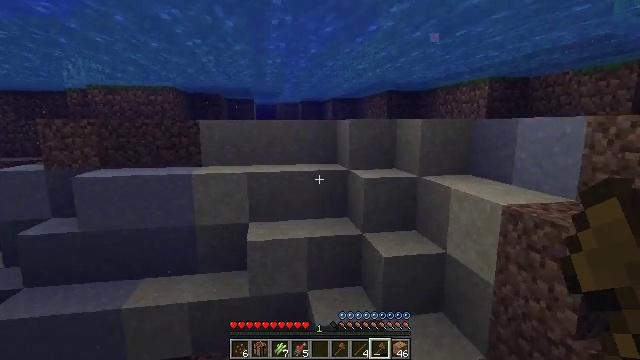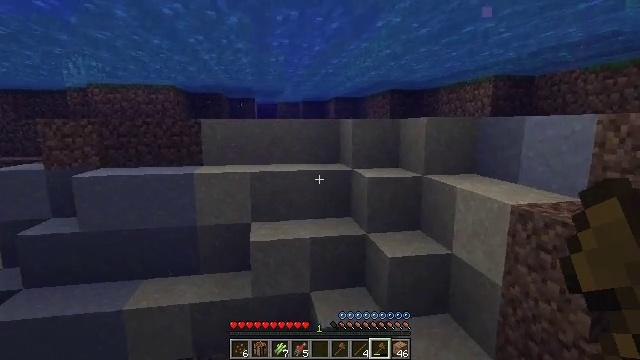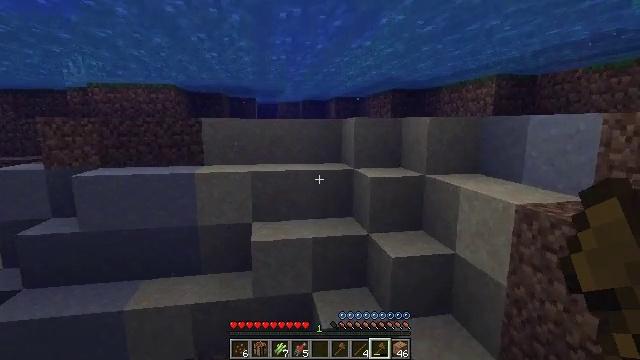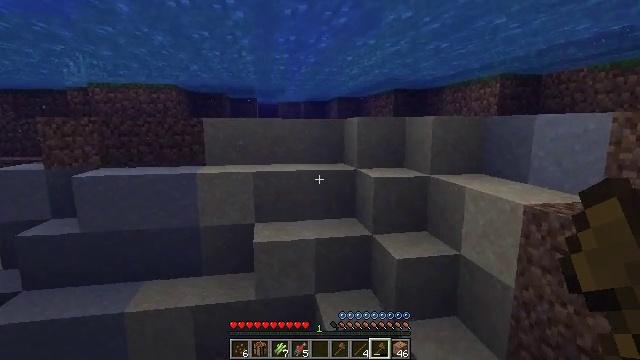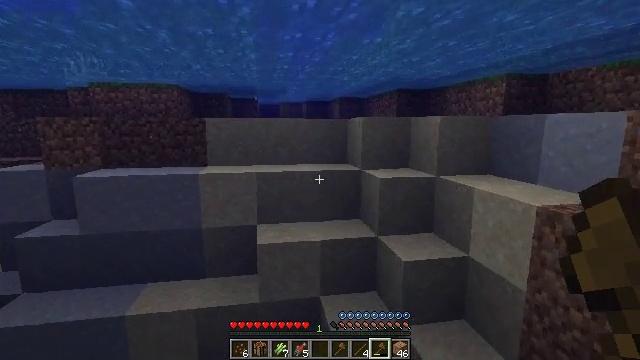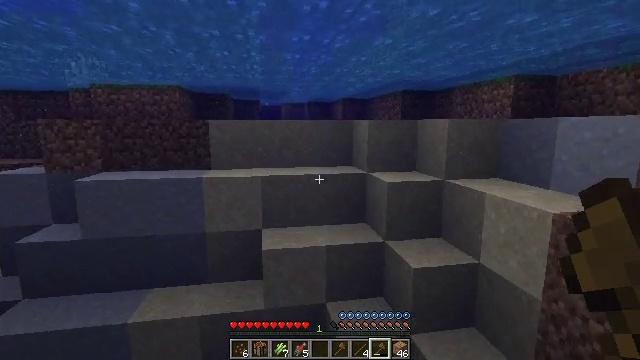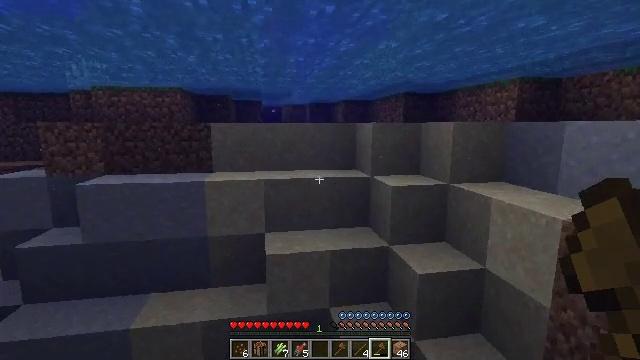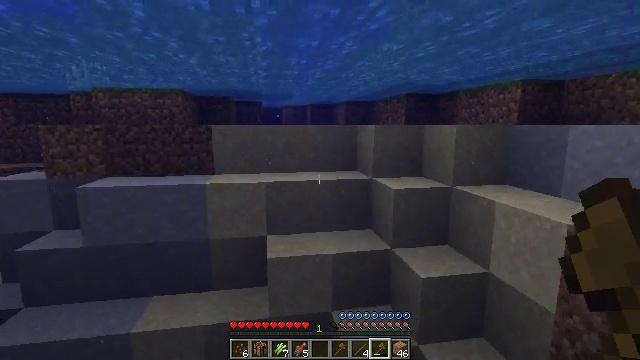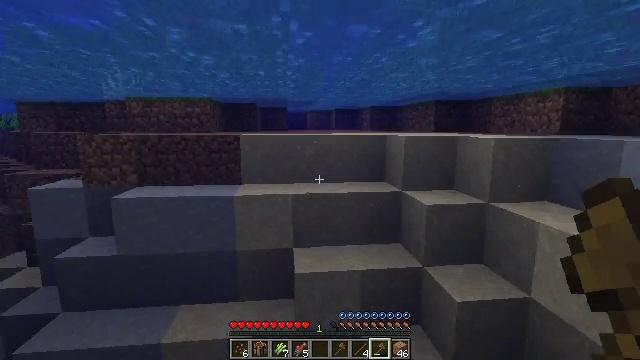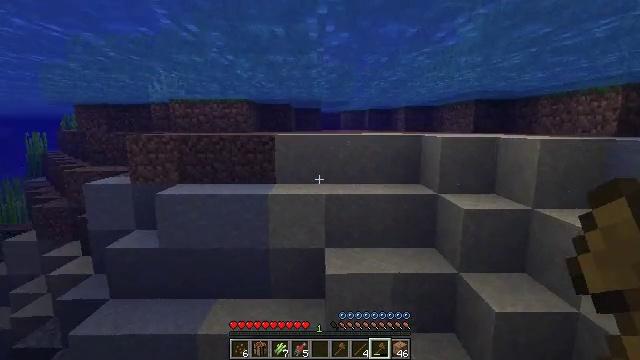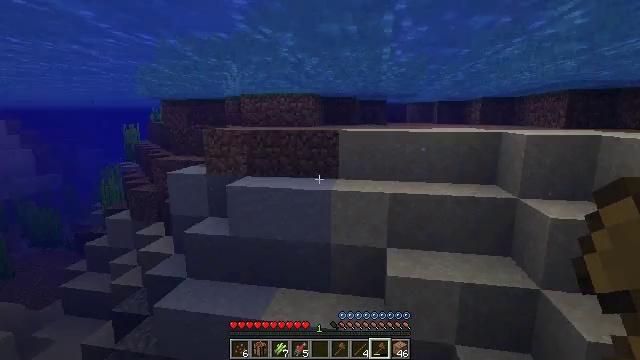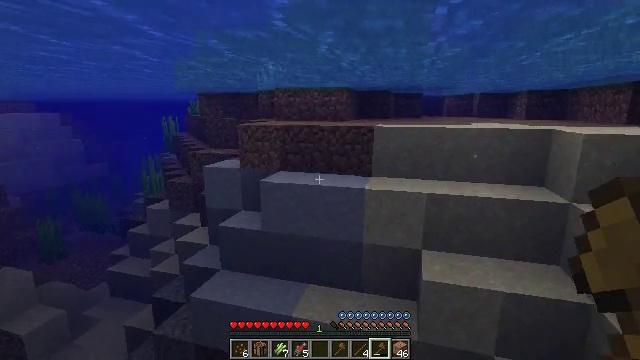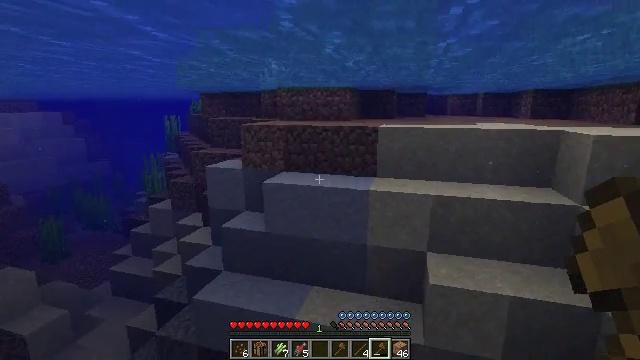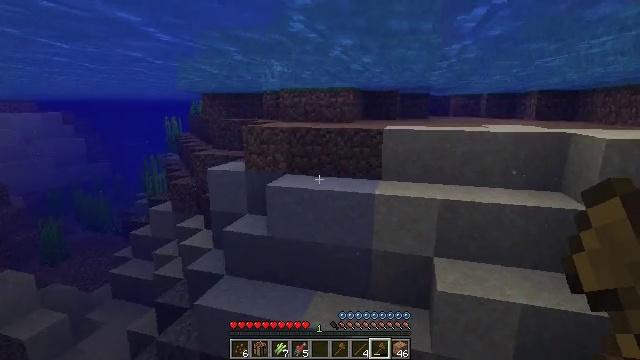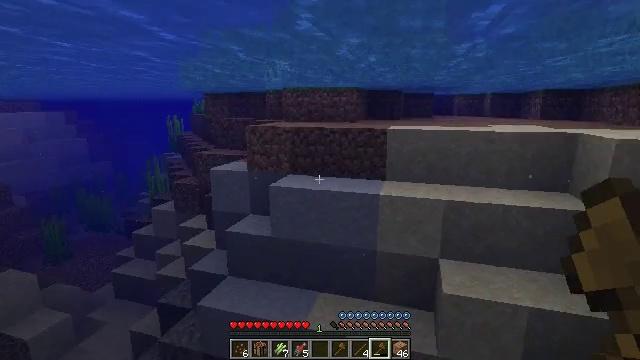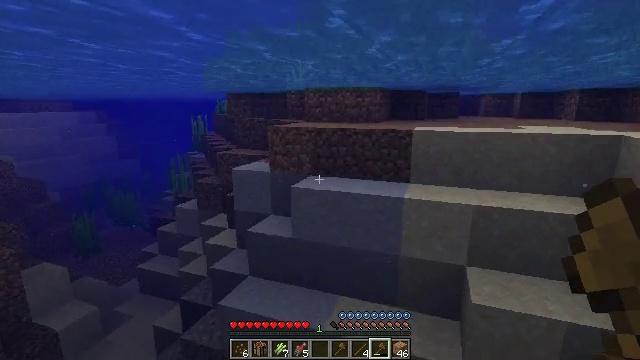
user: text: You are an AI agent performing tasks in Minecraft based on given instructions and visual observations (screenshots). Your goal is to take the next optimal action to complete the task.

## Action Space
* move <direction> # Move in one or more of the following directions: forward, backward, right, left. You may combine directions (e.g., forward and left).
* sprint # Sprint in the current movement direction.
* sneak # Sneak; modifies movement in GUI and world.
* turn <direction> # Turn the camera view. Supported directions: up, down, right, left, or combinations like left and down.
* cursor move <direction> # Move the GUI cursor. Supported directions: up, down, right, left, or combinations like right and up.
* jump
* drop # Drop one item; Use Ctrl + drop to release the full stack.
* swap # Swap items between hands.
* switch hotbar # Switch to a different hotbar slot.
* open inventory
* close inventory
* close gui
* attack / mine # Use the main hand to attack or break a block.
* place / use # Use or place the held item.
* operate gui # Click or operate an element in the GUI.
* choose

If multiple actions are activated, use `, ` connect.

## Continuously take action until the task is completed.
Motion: motion action
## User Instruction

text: Kill aquatic mobs.
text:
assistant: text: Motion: move forward and move left
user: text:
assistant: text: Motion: move forward and move left
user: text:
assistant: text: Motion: move forward and move left
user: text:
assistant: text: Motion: move forward and move left, jump
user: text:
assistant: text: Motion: move forward and move left, jump
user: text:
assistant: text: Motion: move forward and move left, jump
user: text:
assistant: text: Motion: move forward and move left, jump
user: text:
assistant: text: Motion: move forward and move left, turn left, jump
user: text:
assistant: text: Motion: move forward and move left, turn left
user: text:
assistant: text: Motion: move forward and move left, turn left and down
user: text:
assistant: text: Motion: move forward and move left, turn left and down
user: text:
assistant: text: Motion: move forward and move left
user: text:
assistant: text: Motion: move forward and move left
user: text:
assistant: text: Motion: move forward and move left
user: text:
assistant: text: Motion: move forward, turn left
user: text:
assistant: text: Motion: move forward, turn left
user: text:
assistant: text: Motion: move forward, turn left
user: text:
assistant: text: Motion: move forward, sprint
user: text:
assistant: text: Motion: move forward, sprint
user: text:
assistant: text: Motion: move forward, sprint
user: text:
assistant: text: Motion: move forward, sprint, turn left
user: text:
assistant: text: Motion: move forward, sprint, turn left
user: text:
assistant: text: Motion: move forward, sprint, turn left
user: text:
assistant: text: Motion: move forward, sprint, turn left
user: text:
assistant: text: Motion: move forward, sprint, turn left
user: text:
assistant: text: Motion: move forward, sprint, turn left
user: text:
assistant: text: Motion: move forward, sprint
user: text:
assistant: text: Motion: move forward, sprint
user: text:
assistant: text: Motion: move forward, sprint
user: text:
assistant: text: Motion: move forward, sprint